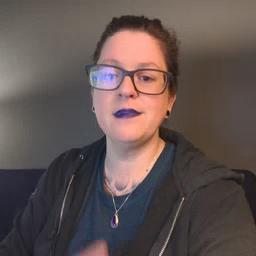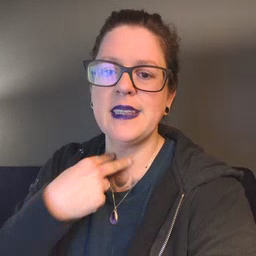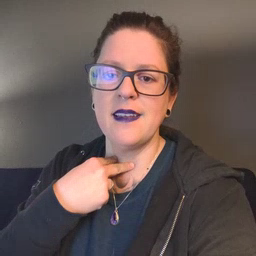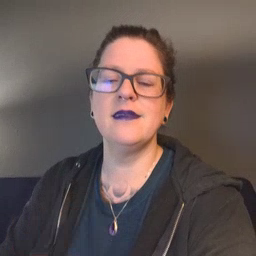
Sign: stuck